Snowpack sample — Snodgrass Mountain, Crested Butte, Colorado (2/4/25, 12:06 PM MST)
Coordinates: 38.923, -106.968
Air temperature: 35 °F
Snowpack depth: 80 cm
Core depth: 80 cm
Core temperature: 32 °F
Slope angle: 14°, slope face: 78°
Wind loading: low
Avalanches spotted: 0
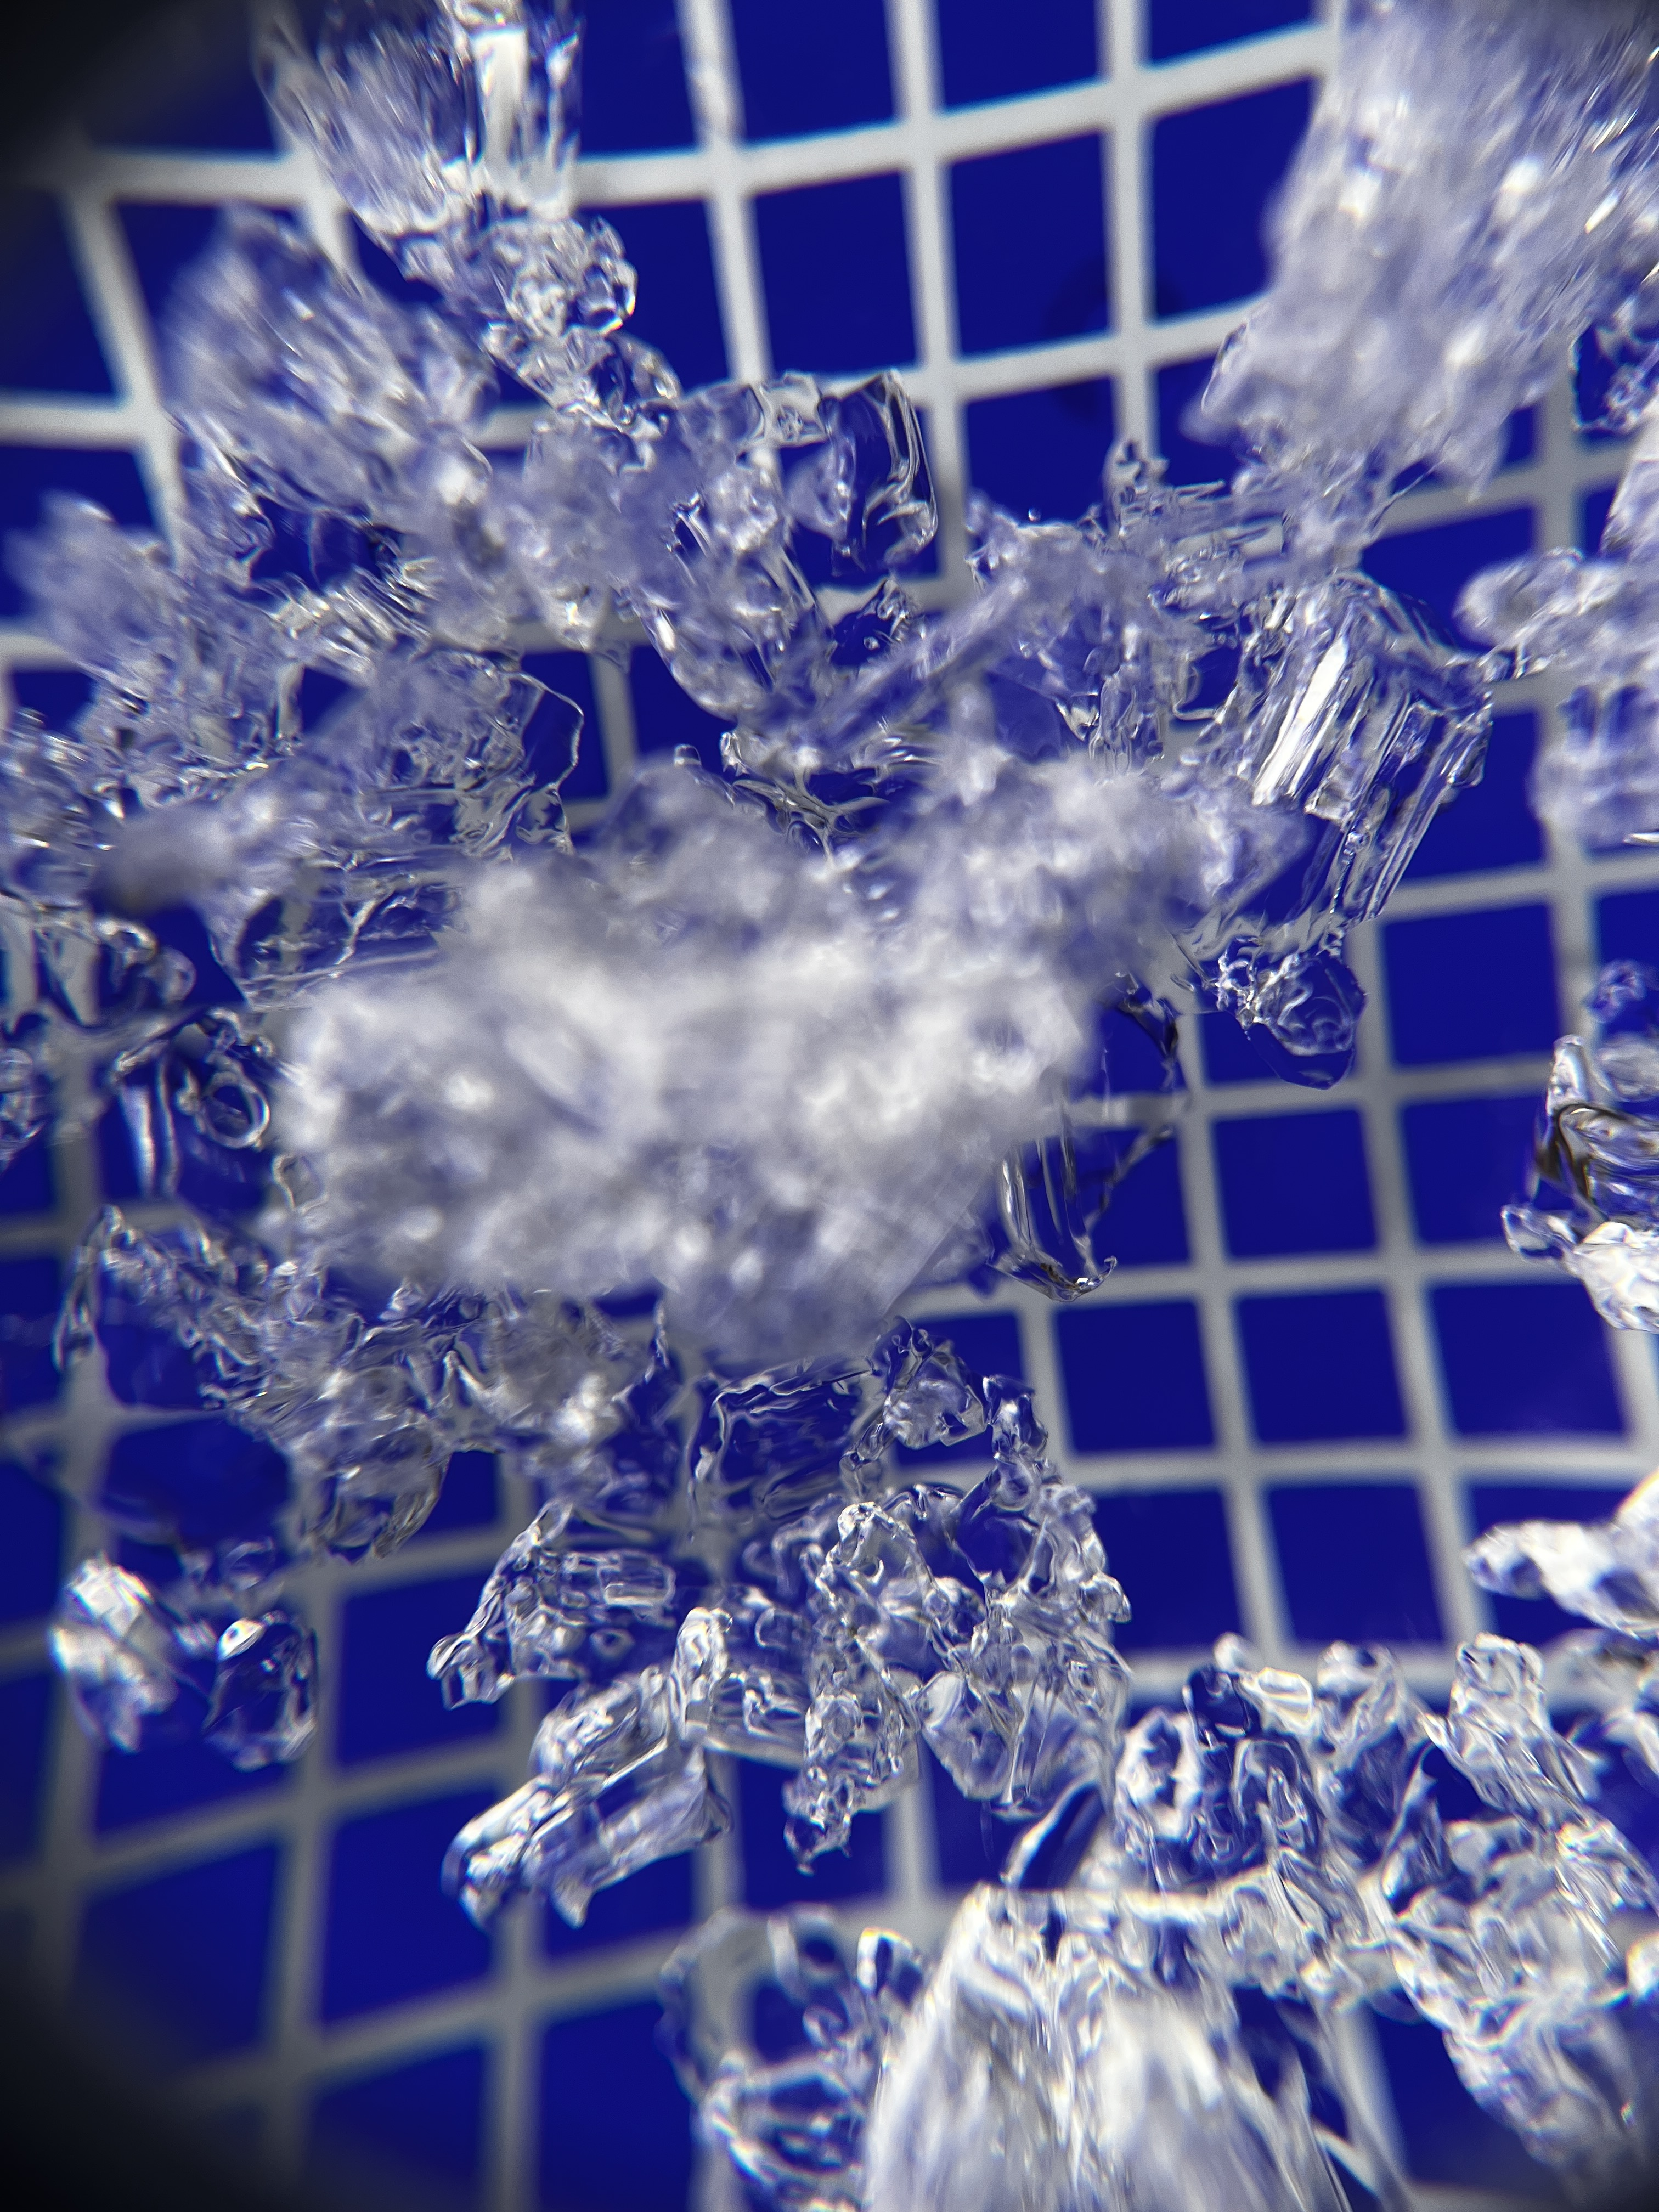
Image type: magnified_profile
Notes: No avalanches nearby, unusually warm weather for the last month reported by residents, Collected 25 yards from treeline